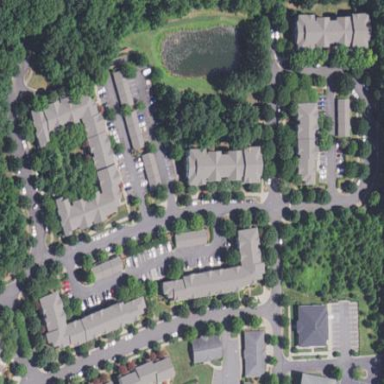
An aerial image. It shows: Residential area with apartments.